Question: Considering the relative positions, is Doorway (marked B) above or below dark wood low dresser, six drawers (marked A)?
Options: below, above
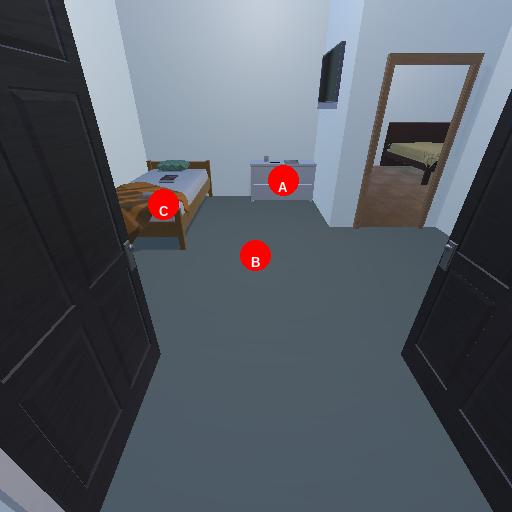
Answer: below